Field crop: maize
Growth stage: 2
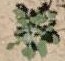
Species: chenopodium